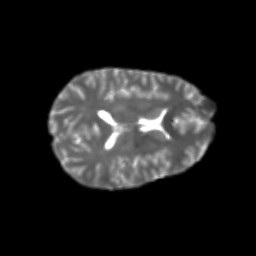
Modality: T2w
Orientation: axial
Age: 25
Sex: female
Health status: healthy
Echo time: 0.074 s